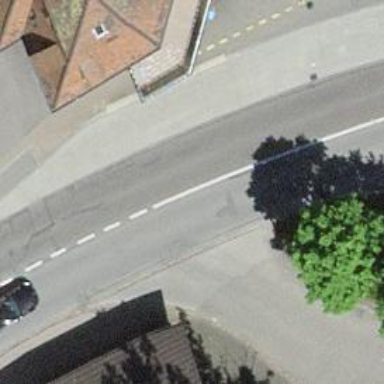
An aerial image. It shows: Bus stop equipped with public transport stop position.